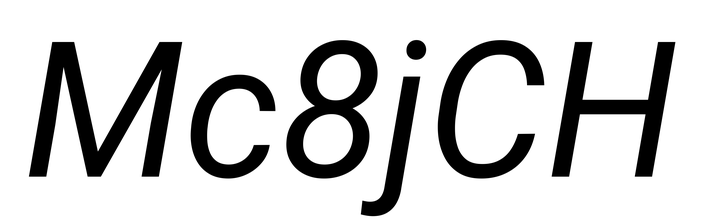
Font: Roboto-Italic_Italic